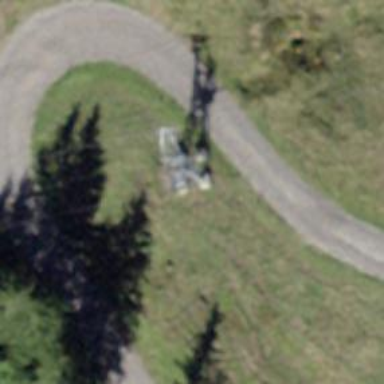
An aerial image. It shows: Pylon used for aerialway.